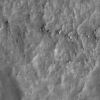
Label: not_dusty